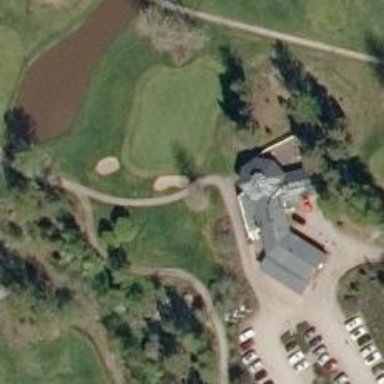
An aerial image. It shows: Path used for both walking and golf.